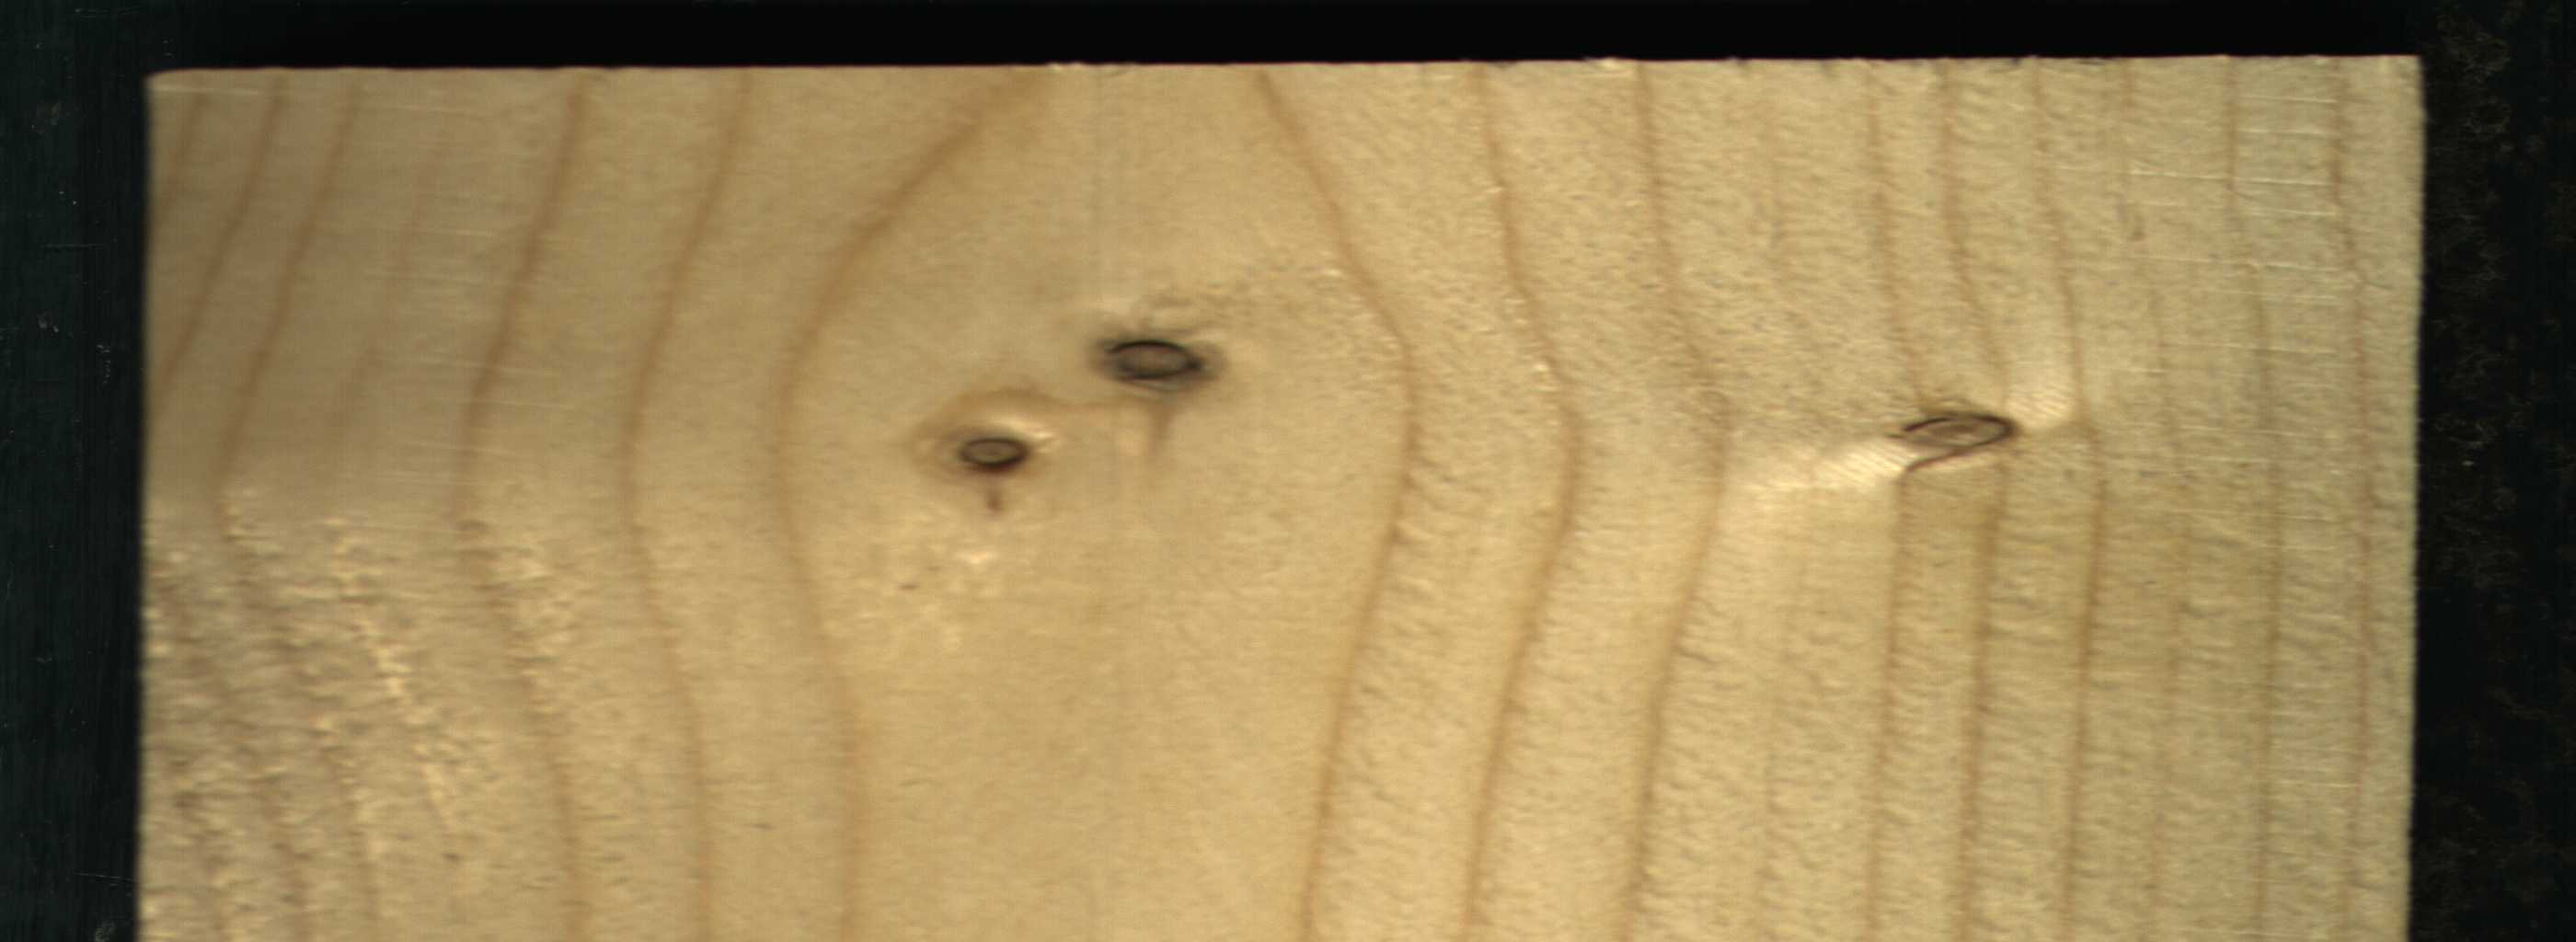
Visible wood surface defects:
Dead_Knot
Dead_Knot
Live_Knot